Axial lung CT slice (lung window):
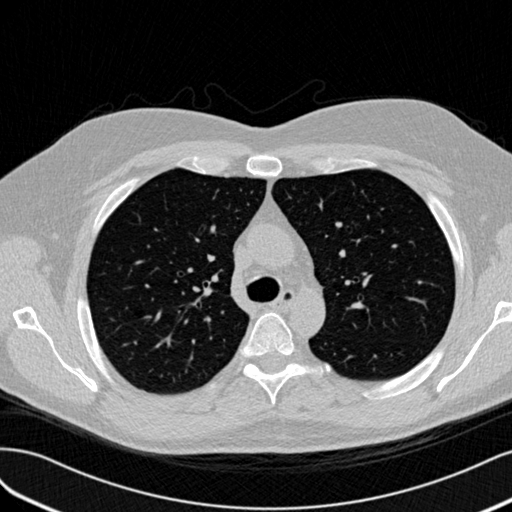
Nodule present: no